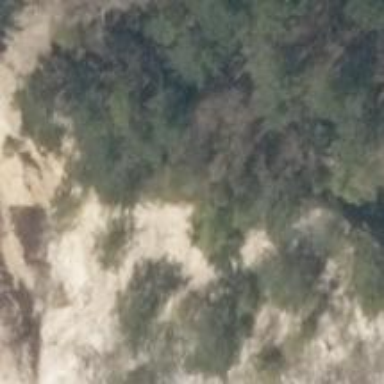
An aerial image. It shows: Cliff in nature.